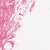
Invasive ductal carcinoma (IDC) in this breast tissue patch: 0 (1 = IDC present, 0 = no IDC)